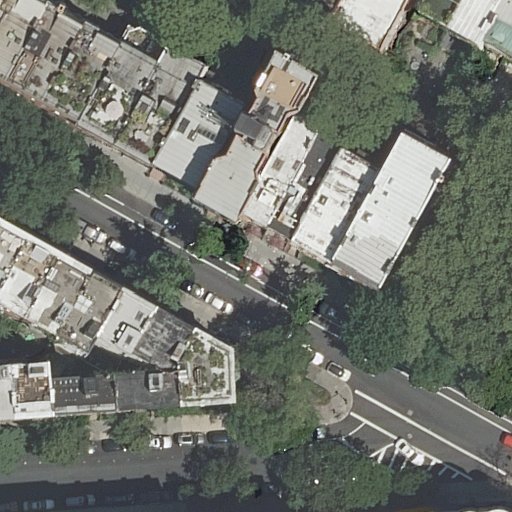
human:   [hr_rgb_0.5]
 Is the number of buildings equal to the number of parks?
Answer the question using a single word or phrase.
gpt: no

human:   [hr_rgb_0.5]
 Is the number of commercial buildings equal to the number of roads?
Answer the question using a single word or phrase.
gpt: no

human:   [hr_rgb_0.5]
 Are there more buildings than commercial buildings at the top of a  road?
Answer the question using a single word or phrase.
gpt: yes

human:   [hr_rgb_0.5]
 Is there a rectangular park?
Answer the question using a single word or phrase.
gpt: yes

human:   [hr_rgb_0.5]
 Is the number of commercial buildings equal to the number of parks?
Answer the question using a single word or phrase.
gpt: no

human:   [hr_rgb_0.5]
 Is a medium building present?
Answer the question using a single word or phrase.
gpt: yes

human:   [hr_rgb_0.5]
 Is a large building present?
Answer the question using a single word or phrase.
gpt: no

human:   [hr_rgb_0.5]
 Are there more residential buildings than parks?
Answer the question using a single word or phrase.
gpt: yes

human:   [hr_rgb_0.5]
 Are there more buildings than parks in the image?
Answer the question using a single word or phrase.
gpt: yes

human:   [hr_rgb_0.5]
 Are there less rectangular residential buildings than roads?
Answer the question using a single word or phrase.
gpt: no

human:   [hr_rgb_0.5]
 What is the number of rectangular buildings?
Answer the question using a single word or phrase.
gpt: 24

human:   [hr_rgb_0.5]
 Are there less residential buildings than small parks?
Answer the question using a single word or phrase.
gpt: no

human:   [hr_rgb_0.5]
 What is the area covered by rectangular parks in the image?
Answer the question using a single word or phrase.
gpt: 40m2

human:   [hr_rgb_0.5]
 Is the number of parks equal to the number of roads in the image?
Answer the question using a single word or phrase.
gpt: no

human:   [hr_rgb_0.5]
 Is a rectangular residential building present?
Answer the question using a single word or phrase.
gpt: yes

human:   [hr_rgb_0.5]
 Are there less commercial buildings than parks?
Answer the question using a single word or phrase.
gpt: yes

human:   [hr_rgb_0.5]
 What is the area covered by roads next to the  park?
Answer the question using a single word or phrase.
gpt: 0m2

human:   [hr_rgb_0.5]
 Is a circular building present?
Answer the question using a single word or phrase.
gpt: no

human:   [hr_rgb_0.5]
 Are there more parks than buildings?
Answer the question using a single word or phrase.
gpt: no

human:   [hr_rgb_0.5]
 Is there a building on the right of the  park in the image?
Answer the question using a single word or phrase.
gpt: yes

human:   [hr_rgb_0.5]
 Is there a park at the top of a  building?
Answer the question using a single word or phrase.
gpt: yes

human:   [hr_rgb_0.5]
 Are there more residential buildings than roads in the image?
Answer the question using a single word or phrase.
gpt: yes

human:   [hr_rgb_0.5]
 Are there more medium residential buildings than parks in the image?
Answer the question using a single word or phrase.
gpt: yes

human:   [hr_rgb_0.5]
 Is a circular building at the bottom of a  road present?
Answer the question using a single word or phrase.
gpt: no

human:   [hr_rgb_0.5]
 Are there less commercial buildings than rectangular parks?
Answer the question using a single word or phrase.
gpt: yes

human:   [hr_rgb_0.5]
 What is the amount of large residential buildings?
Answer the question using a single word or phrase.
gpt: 0

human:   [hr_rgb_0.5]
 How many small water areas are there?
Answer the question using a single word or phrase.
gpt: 0

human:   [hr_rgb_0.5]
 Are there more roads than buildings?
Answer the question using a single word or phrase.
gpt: no

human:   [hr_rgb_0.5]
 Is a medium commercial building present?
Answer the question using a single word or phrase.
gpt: no

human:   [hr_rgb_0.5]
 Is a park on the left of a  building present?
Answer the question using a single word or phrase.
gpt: yes

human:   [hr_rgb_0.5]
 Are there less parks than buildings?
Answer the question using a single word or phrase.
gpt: yes

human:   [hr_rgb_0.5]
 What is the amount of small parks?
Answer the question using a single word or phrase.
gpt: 1

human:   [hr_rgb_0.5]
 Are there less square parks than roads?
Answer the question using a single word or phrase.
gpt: yes

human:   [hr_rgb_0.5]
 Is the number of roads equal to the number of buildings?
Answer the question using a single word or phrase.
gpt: no

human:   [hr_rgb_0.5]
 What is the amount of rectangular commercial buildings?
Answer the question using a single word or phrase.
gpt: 0

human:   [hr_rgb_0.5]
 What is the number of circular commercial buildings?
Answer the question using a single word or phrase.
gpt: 0

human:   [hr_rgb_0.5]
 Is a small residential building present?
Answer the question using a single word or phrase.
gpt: yes